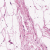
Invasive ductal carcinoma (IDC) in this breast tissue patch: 0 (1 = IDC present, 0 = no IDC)